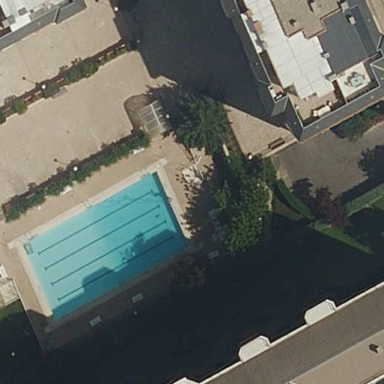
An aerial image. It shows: Swimming pool located in leisure land.